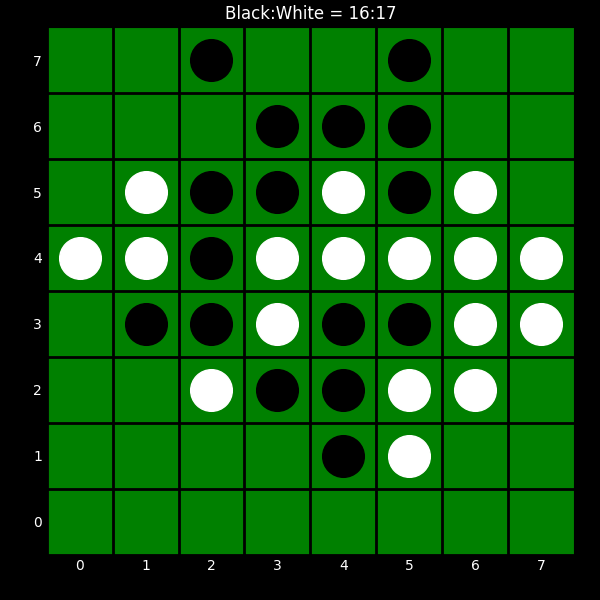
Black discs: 16
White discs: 17